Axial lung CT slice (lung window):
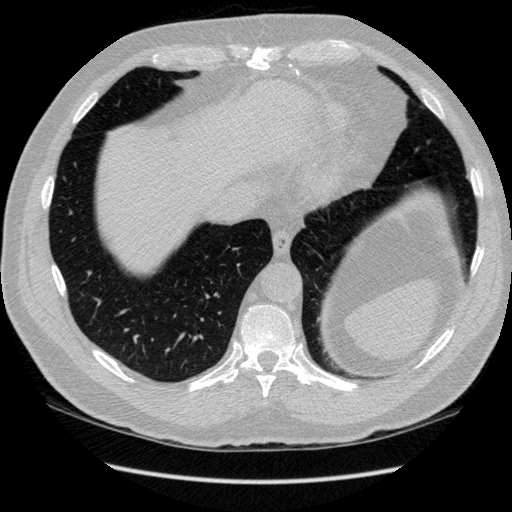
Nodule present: no